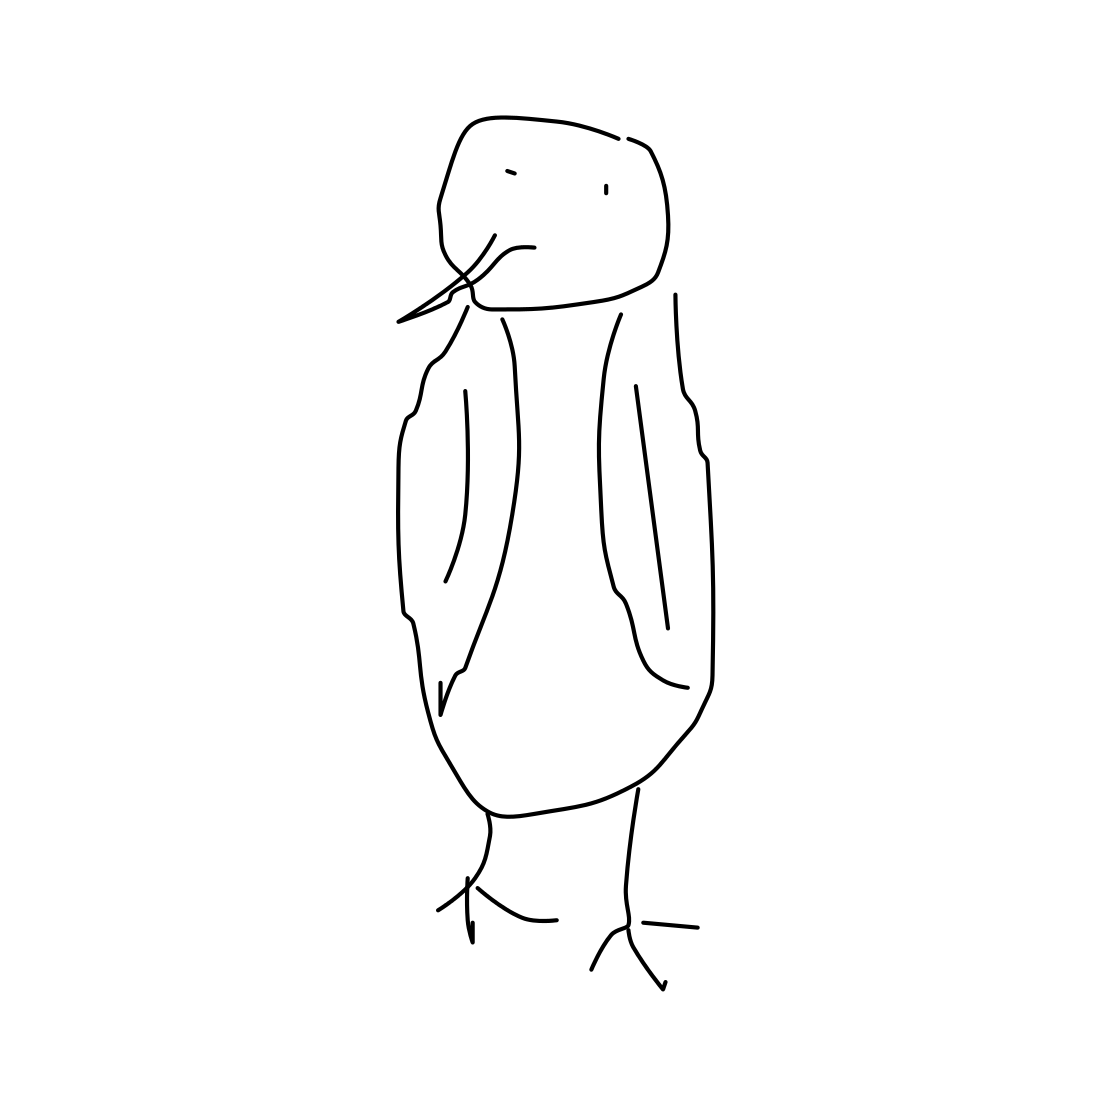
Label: standing bird